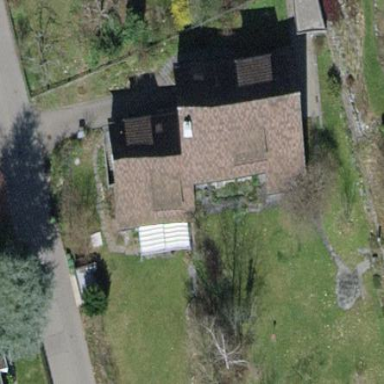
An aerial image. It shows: Building with tile roof.